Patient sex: M
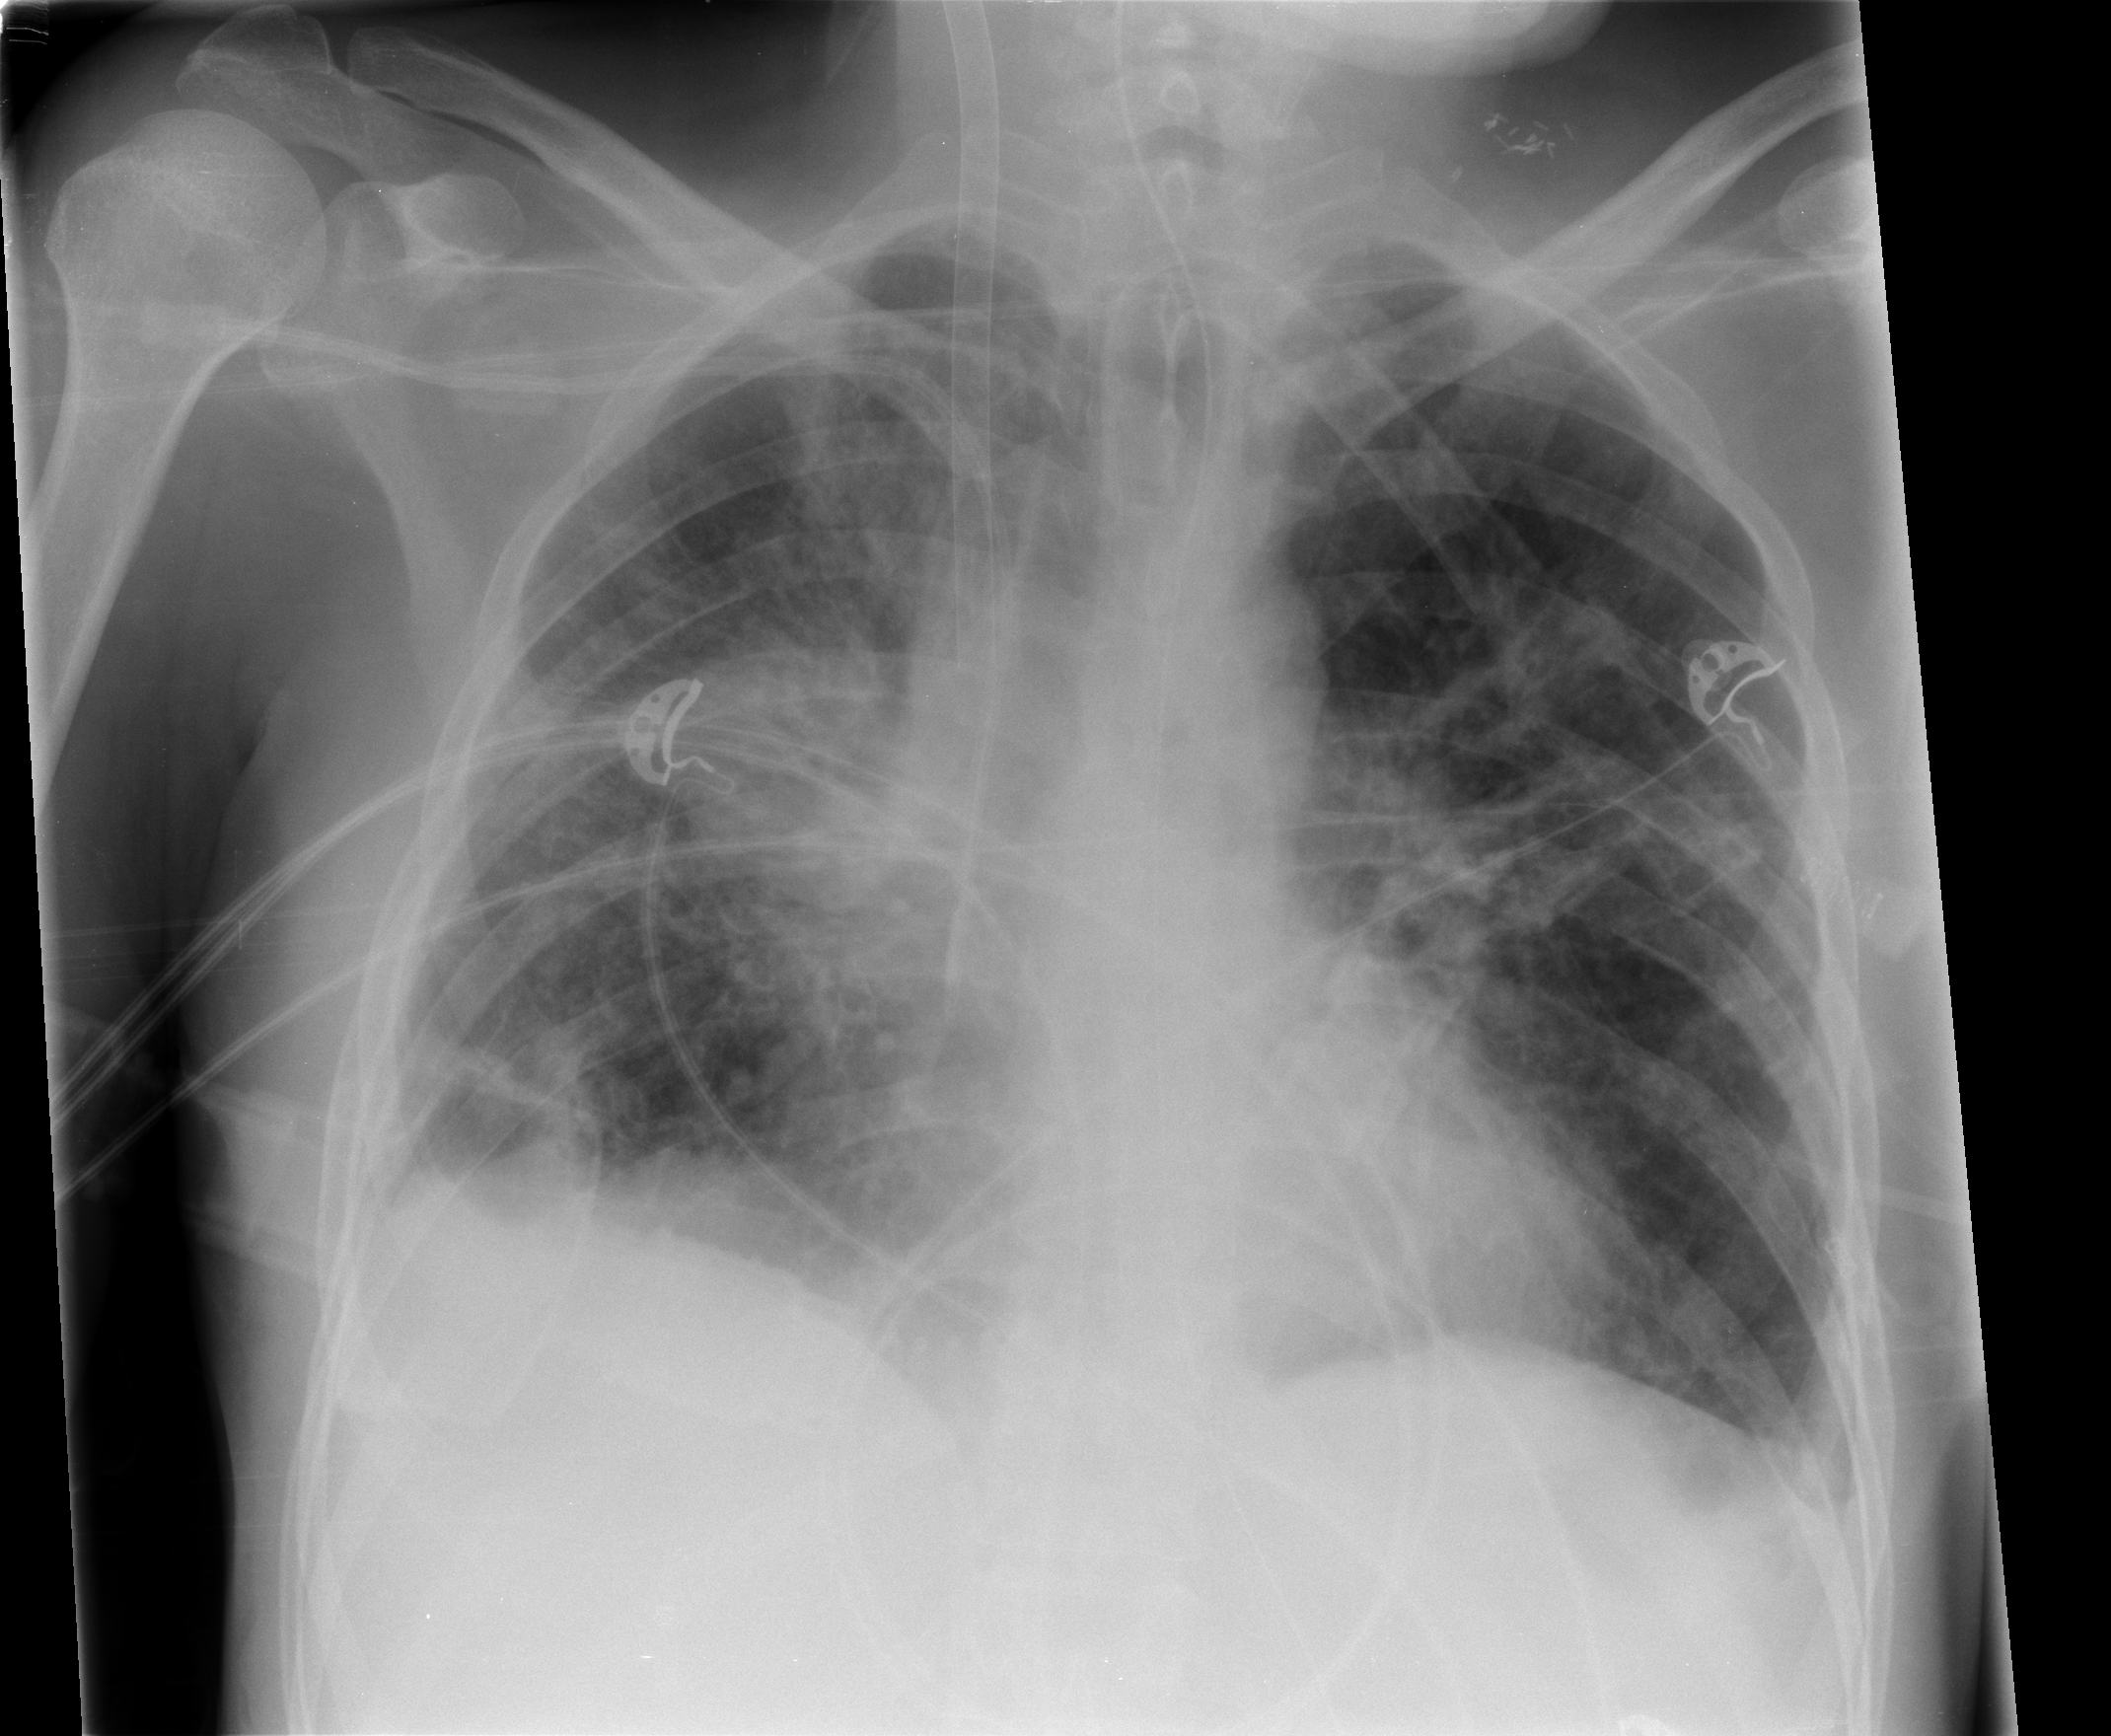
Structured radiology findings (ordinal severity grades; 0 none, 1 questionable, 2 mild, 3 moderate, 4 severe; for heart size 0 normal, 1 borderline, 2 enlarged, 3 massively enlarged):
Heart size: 0
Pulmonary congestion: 0
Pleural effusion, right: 2
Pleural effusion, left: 1
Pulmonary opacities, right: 3
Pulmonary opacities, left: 2
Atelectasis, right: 2
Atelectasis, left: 1